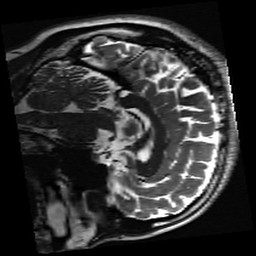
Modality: inplaneT2
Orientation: sagittal